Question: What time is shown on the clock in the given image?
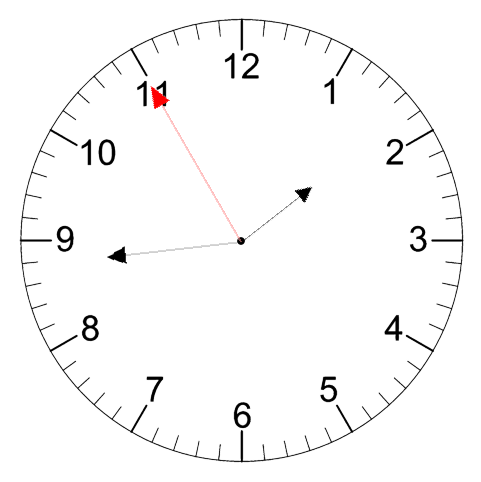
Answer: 01:43:55